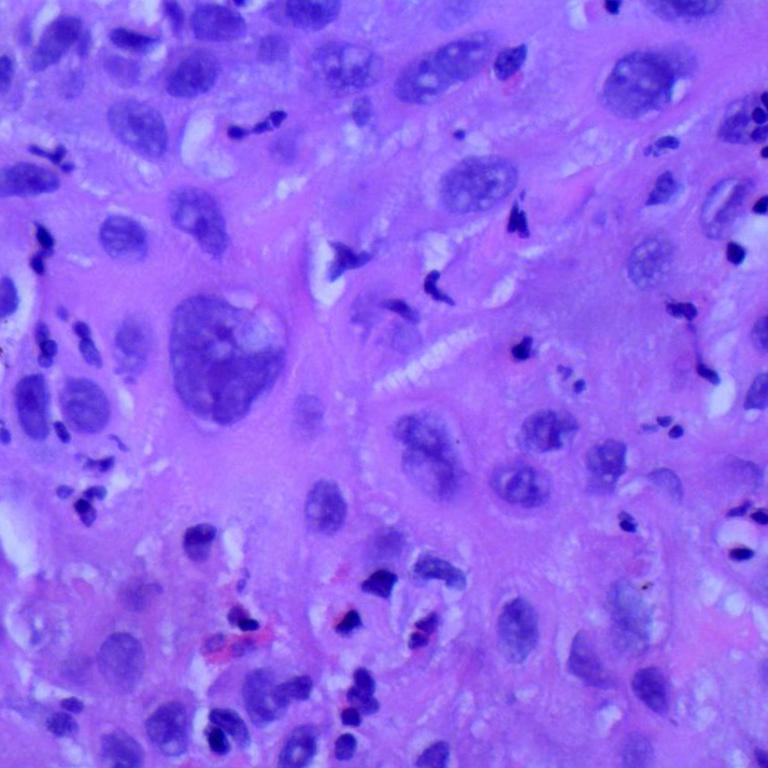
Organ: lung
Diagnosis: squamous carcinomas